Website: apple-inc
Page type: receipt
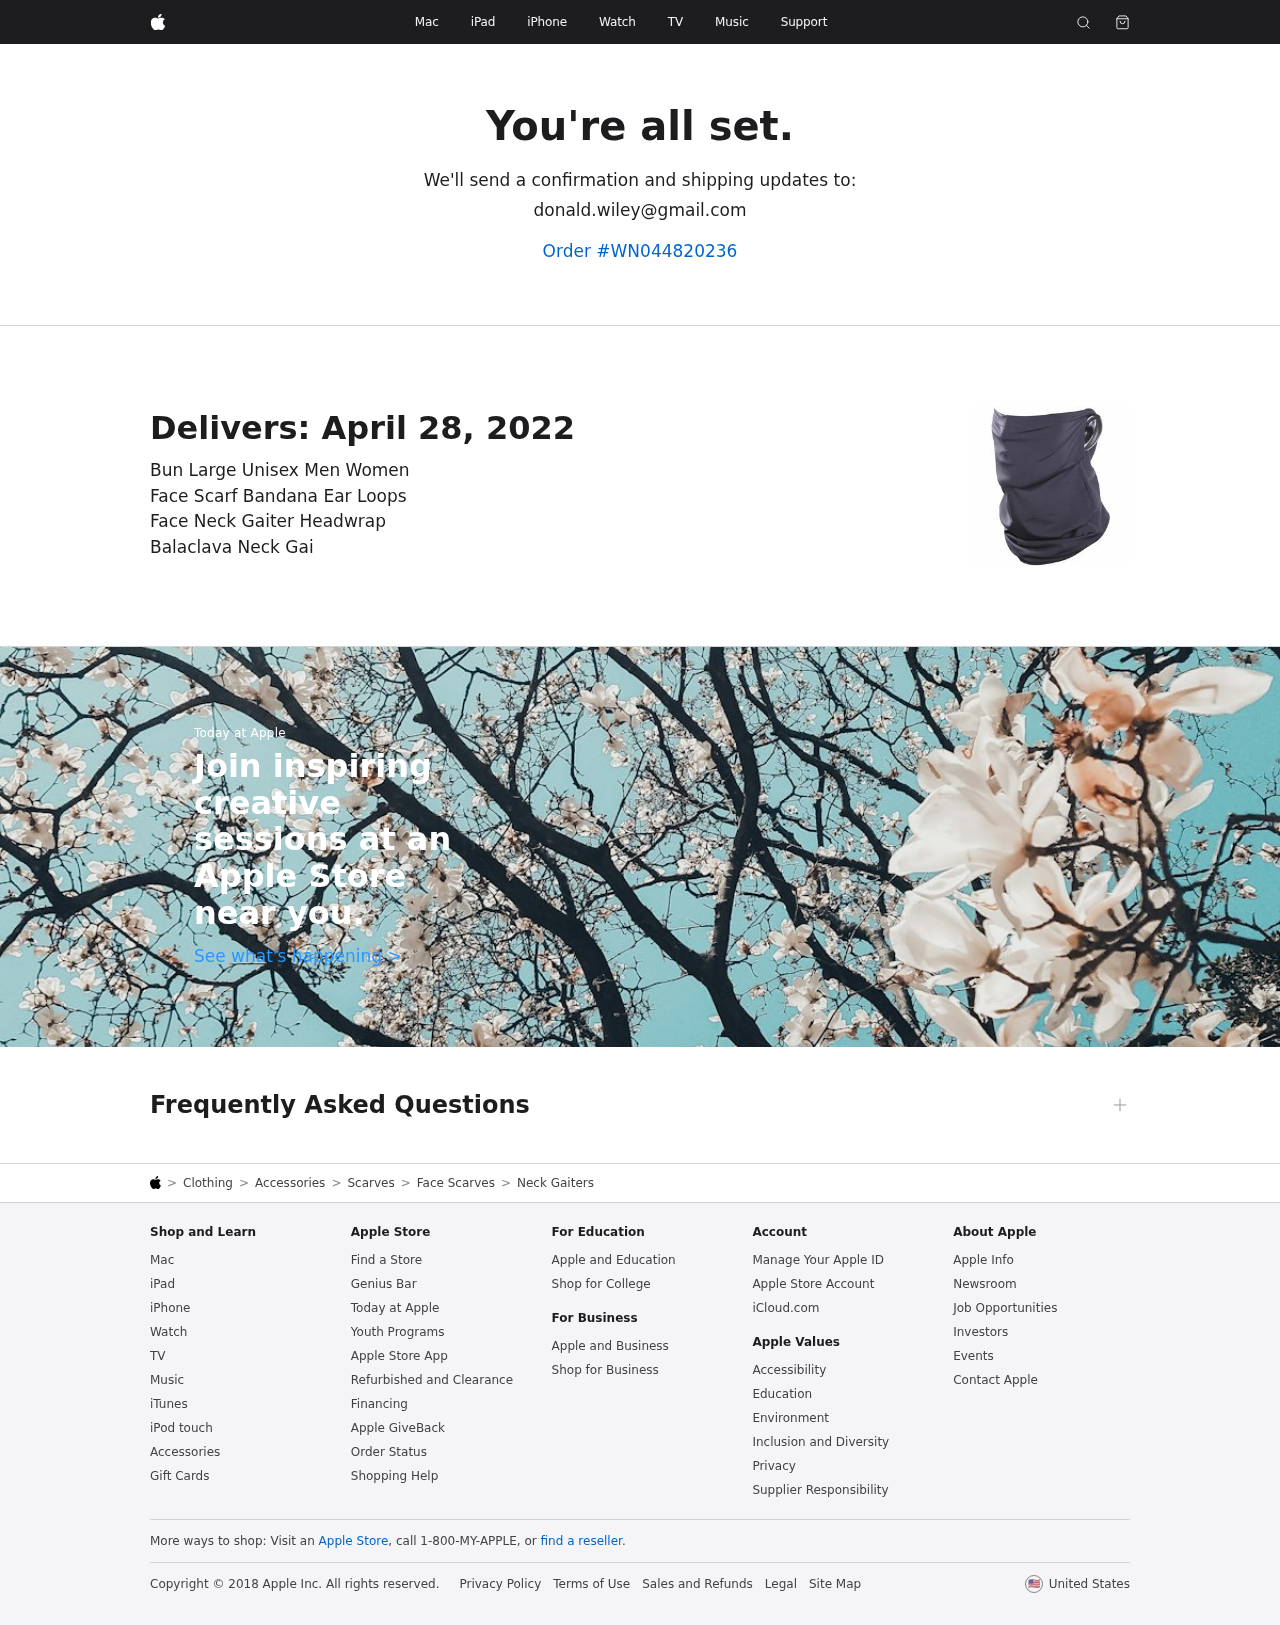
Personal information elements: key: PII_EMAIL
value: donald.wiley@gmail.com
Product elements: key: PRODUCT1_BREADCRUMB
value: Clothing
Accessories
Scarves
Face Scarves
Neck Gaiters
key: PRODUCT1_NAME
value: Bun Large Unisex Men Women Face Scarf Bandana Ear Loops Face Neck Gaiter Headwrap Balaclava Neck Gai
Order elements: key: ORDER_ID
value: Order #WN044820236
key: ORDER_DELIVERY_DATE
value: April 28, 2022